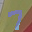
Label: 7